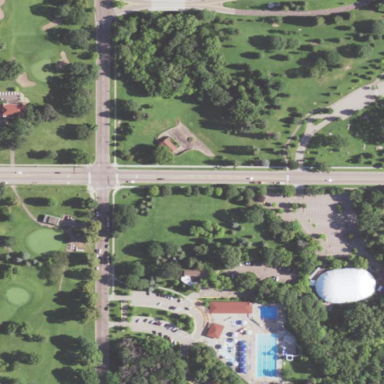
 perfect for leisurely sports activities."